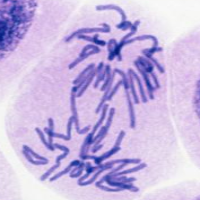
Label: anaphase